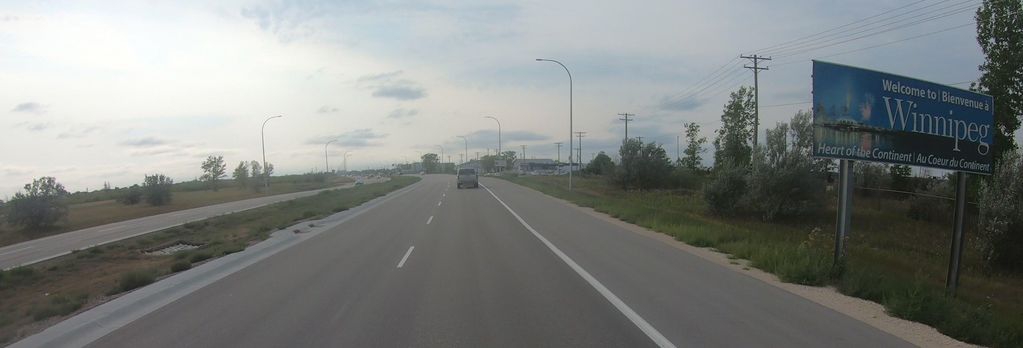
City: winnipeg